Field crop: maize
Growth stage: 2
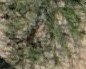
Species: salsola